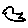
Label: bird